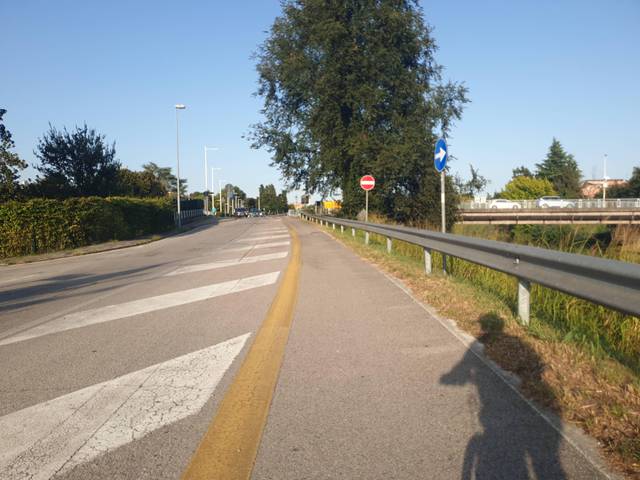
Region: Italy
Coordinates: 45.386, 11.862